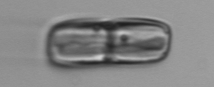
Label: Ephemera